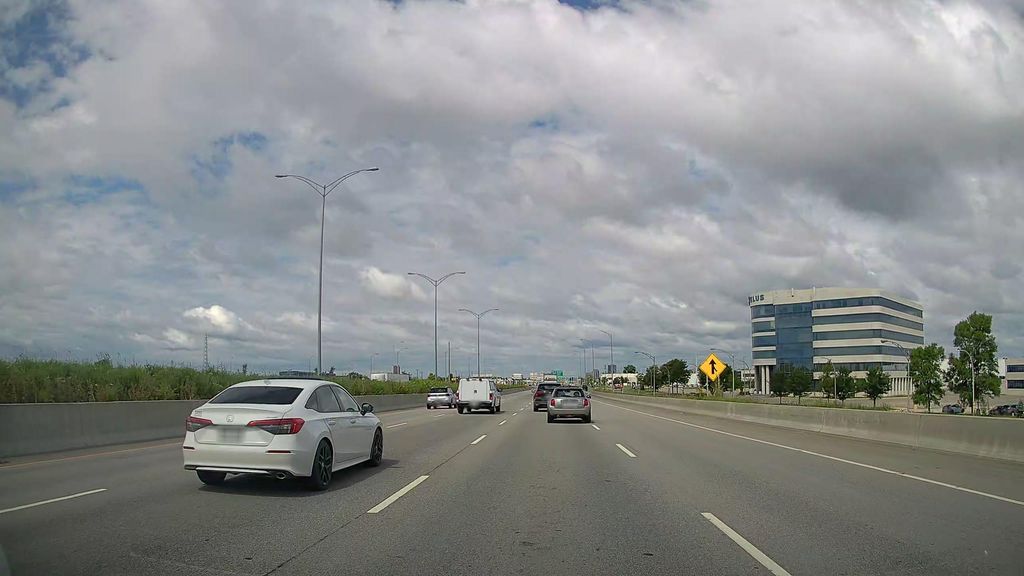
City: montreal